Question: I have two devices the Desire HD (217dpi, 4,3") and the Nexus 7 (216dpi, 7"). I'm actually building the menu and get crazy about the dimensions. I'm using in general dp (Density-independent Pixels).
Our designer wants that the options are a little bigger than default so I added an 'android:minHeight="100dp"' to the base of my 'ListView' item. But it looks very different on the tablet and the mobile. Here is a screenshot I resized the tablet screenshot to 62% so both screenshots are equal height.

However both options are 100dp height but as you can see the gaps are very different on the table they are about 0.5/1/0.5 which looks nice but on the mobile this is 1/1/1 which looks bad. I don't understand why this happens.
I have also a counter as you can see both in the yellow box both are 100% scaled the tablet makes a rectangle with rounded edges while on the mobile it's more like a circle. Both are using the same shape xml:
'''
<?xml version="1.0" encoding="utf-8"?>
<shape
xmlns:android="http://schemas.android.com/apk/res/android"
android:shape="rectangle">
<stroke android:width="2dp"
android:color="#fff" />
<solid android:color="#f00" />
<padding android:left="4dp"
android:top="2dp"
android:right="4dp"
android:bottom="2dp" />
<corners
android:bottomRightRadius="10dp"
android:bottomLeftRadius="10dp"
android:topLeftRadius="10dp"
android:topRightRadius="10dp" />
</shape>
'''
Why do those images looks so different? I tried to compare the dpi values which are almost the same. I think both devices have the density hdpi. So I cannot use a separate values file based on the dpi, I could use the large prefix but I'm not sure how this would look on a bigger tablet.
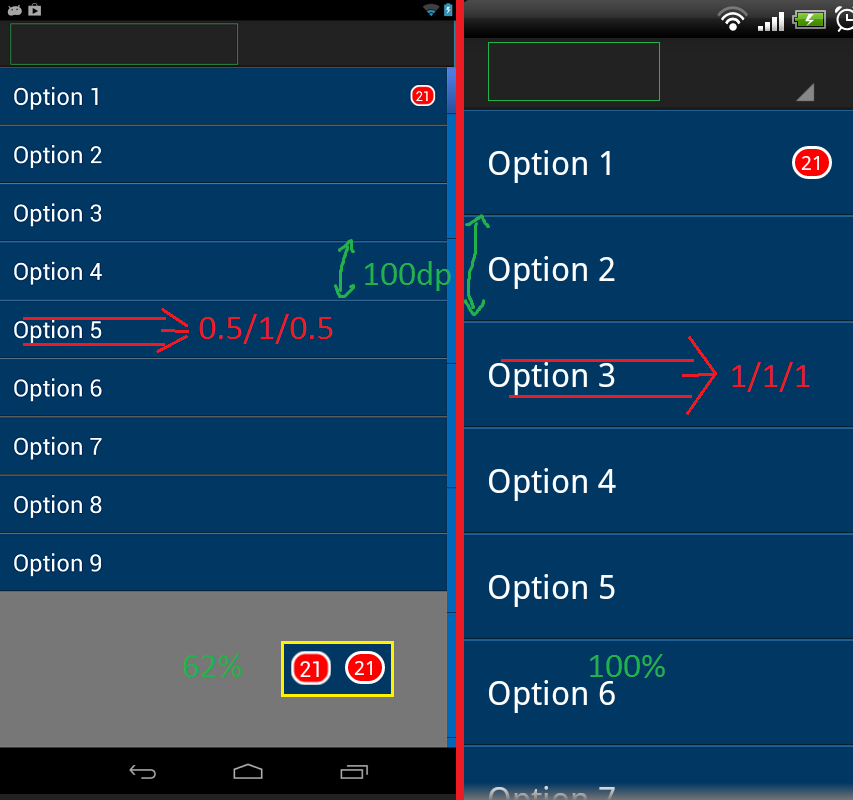
Answer: I found the reason for this behavior. It is the font size settings on that device. It was set to so all demensions with the unit where multiplayed by 1.5. You can check it for your device in the settings with Settings -> Display -> Font Size.
As I wrote in <URL> you can get the scale factor with this simple line of code:
'''
float scale = getResources().getConfiguration().fontScale;
'''
My solution is to use that scale factor or not to mix up with .